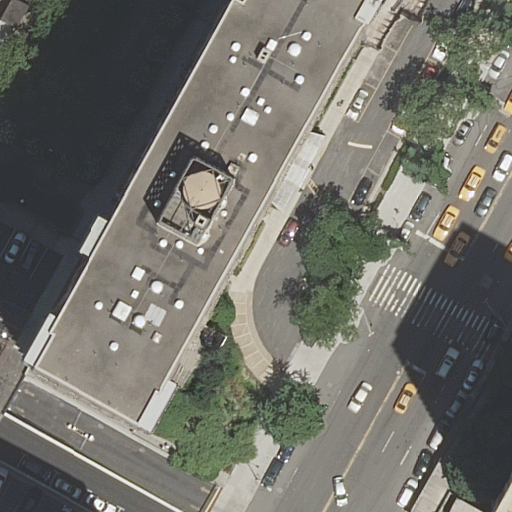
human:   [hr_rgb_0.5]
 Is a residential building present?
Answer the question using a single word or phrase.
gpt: yes

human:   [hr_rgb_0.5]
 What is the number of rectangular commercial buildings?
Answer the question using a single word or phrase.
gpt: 0

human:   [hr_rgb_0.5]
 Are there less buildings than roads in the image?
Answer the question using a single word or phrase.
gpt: yes

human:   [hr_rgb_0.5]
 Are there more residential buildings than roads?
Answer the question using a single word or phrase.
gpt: no

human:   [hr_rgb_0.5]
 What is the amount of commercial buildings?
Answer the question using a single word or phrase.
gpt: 0

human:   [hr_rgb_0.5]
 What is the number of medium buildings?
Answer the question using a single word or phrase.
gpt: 0

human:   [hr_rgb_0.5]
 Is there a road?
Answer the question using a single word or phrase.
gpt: yes

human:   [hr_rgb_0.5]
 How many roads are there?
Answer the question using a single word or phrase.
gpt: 9

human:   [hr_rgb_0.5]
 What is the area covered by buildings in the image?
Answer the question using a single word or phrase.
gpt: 2333m2

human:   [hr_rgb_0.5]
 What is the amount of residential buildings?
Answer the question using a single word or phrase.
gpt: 3

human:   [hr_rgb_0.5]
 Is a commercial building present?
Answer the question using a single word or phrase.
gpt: no

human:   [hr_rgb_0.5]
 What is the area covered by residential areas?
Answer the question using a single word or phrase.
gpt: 4420m2

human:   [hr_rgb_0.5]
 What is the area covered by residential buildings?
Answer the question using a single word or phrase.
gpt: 2333m2

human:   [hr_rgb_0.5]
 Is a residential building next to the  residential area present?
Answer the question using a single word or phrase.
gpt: yes

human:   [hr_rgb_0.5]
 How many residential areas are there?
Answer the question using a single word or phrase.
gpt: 1

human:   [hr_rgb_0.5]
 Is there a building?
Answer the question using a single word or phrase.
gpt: yes

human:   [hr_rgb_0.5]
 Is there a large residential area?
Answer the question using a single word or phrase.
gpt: yes

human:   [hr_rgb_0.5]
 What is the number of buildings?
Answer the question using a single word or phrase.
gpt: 3

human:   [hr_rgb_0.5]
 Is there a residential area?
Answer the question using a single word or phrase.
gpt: yes

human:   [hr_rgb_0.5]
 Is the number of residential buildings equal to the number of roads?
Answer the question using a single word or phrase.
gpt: no

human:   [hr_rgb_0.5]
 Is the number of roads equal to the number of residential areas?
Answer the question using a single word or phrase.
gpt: no

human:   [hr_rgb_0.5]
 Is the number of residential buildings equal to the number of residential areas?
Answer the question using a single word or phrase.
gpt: no

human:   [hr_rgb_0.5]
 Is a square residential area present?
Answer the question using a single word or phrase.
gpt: no

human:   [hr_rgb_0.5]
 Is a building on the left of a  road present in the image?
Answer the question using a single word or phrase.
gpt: yes

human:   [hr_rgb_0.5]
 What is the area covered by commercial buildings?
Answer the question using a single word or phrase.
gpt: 0m2

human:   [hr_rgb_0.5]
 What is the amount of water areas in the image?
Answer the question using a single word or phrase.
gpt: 0

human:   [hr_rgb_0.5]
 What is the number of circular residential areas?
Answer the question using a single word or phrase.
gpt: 0

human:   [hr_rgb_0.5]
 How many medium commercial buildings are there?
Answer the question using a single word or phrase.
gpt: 0

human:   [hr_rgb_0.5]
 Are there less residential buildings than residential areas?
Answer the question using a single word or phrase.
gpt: no

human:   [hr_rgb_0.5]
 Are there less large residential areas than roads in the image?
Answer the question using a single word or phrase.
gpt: yes

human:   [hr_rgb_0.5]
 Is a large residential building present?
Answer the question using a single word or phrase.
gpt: yes

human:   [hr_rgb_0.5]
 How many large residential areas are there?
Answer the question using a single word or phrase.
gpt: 1

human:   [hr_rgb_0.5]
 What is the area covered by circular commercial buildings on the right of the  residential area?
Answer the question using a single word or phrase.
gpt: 0m2

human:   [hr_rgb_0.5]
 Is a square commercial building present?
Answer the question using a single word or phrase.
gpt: no

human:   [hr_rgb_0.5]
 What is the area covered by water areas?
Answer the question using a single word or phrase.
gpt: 0m2

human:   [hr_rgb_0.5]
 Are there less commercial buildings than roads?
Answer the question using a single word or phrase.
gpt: yes

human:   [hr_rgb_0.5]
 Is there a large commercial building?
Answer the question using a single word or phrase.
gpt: no

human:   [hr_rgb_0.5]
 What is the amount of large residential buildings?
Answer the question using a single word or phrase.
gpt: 1

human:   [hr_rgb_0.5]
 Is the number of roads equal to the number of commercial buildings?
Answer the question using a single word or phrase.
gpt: no

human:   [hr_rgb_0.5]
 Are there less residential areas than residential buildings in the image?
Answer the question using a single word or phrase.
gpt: yes

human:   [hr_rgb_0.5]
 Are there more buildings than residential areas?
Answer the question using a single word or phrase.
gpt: yes

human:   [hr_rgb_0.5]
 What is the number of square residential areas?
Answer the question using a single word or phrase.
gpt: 0

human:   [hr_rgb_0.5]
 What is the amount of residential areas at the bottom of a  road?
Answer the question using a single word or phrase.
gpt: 0

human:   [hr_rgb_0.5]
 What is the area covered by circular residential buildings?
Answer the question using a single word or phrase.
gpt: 0m2

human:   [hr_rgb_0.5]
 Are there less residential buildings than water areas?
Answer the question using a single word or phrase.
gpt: no

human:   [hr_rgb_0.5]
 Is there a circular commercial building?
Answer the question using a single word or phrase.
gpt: no

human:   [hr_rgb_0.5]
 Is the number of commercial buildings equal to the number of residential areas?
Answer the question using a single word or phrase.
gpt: no

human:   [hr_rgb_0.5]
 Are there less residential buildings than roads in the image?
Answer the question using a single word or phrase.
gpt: yes

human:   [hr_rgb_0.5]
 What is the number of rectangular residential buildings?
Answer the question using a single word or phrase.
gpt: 3

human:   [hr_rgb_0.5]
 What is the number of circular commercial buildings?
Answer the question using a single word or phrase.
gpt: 0

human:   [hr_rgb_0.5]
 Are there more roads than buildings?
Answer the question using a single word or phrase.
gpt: yes

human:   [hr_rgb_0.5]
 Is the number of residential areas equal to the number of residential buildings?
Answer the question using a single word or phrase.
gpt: no

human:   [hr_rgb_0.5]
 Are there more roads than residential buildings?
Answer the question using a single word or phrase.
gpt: yes

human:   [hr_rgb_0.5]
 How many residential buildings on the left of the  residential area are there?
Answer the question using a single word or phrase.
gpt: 3

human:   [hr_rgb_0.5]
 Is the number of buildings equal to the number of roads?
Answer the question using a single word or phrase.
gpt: no

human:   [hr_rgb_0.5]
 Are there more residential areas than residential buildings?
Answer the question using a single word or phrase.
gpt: no

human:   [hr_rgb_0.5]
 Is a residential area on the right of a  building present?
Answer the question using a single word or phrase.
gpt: yes

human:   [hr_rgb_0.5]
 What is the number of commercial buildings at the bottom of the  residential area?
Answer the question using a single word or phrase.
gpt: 0

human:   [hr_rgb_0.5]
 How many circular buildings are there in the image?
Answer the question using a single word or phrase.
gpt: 0

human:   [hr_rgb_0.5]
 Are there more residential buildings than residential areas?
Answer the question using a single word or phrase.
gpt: yes

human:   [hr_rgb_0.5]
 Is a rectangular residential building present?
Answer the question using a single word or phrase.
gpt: yes

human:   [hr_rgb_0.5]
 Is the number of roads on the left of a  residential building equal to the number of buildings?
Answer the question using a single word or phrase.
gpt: no

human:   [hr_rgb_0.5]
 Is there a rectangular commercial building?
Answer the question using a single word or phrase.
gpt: no

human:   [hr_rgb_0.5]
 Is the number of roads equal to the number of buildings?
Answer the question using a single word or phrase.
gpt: no